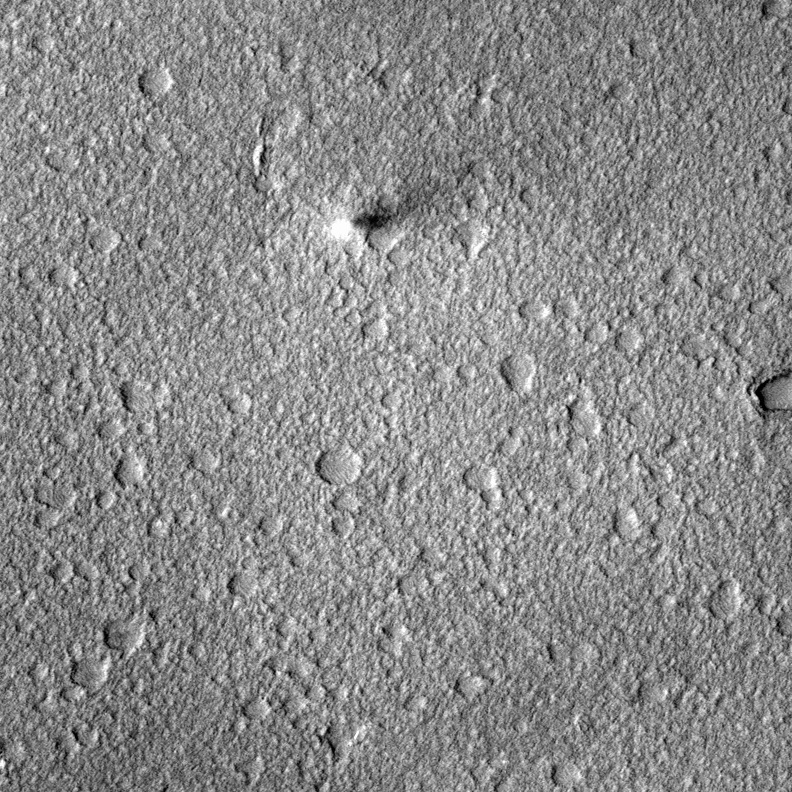
Label: dustdevil